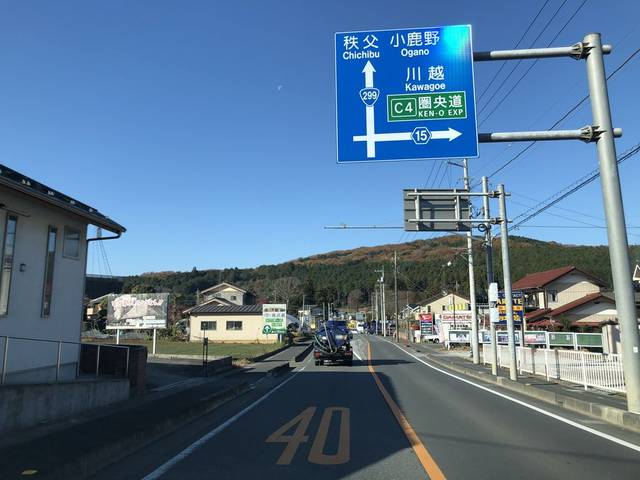
Region: Japan
Coordinates: 35.884, 139.303